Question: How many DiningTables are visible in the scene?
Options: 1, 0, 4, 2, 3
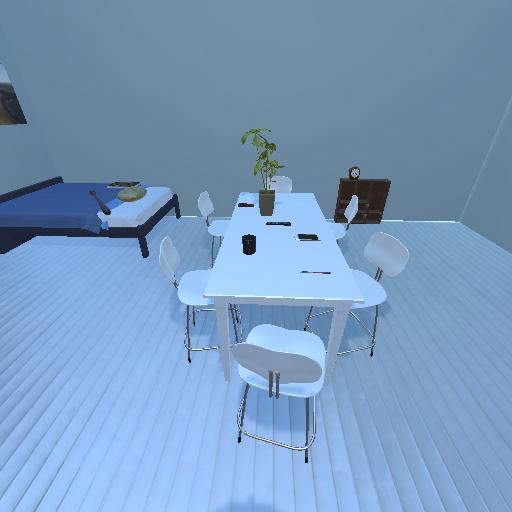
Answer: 1